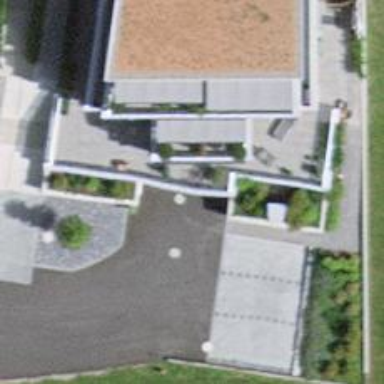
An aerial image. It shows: Parking entrance.